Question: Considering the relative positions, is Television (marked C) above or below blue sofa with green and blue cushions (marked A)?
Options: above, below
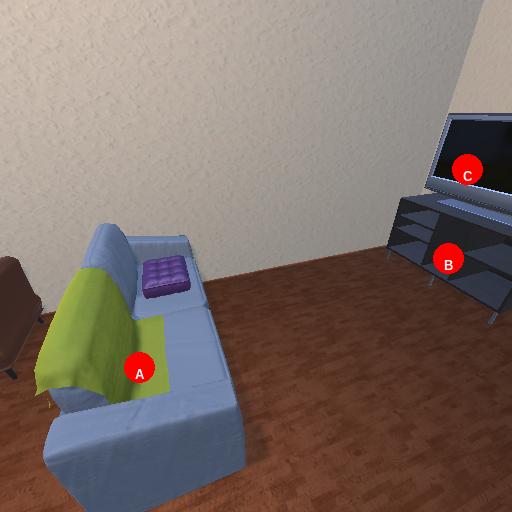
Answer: above